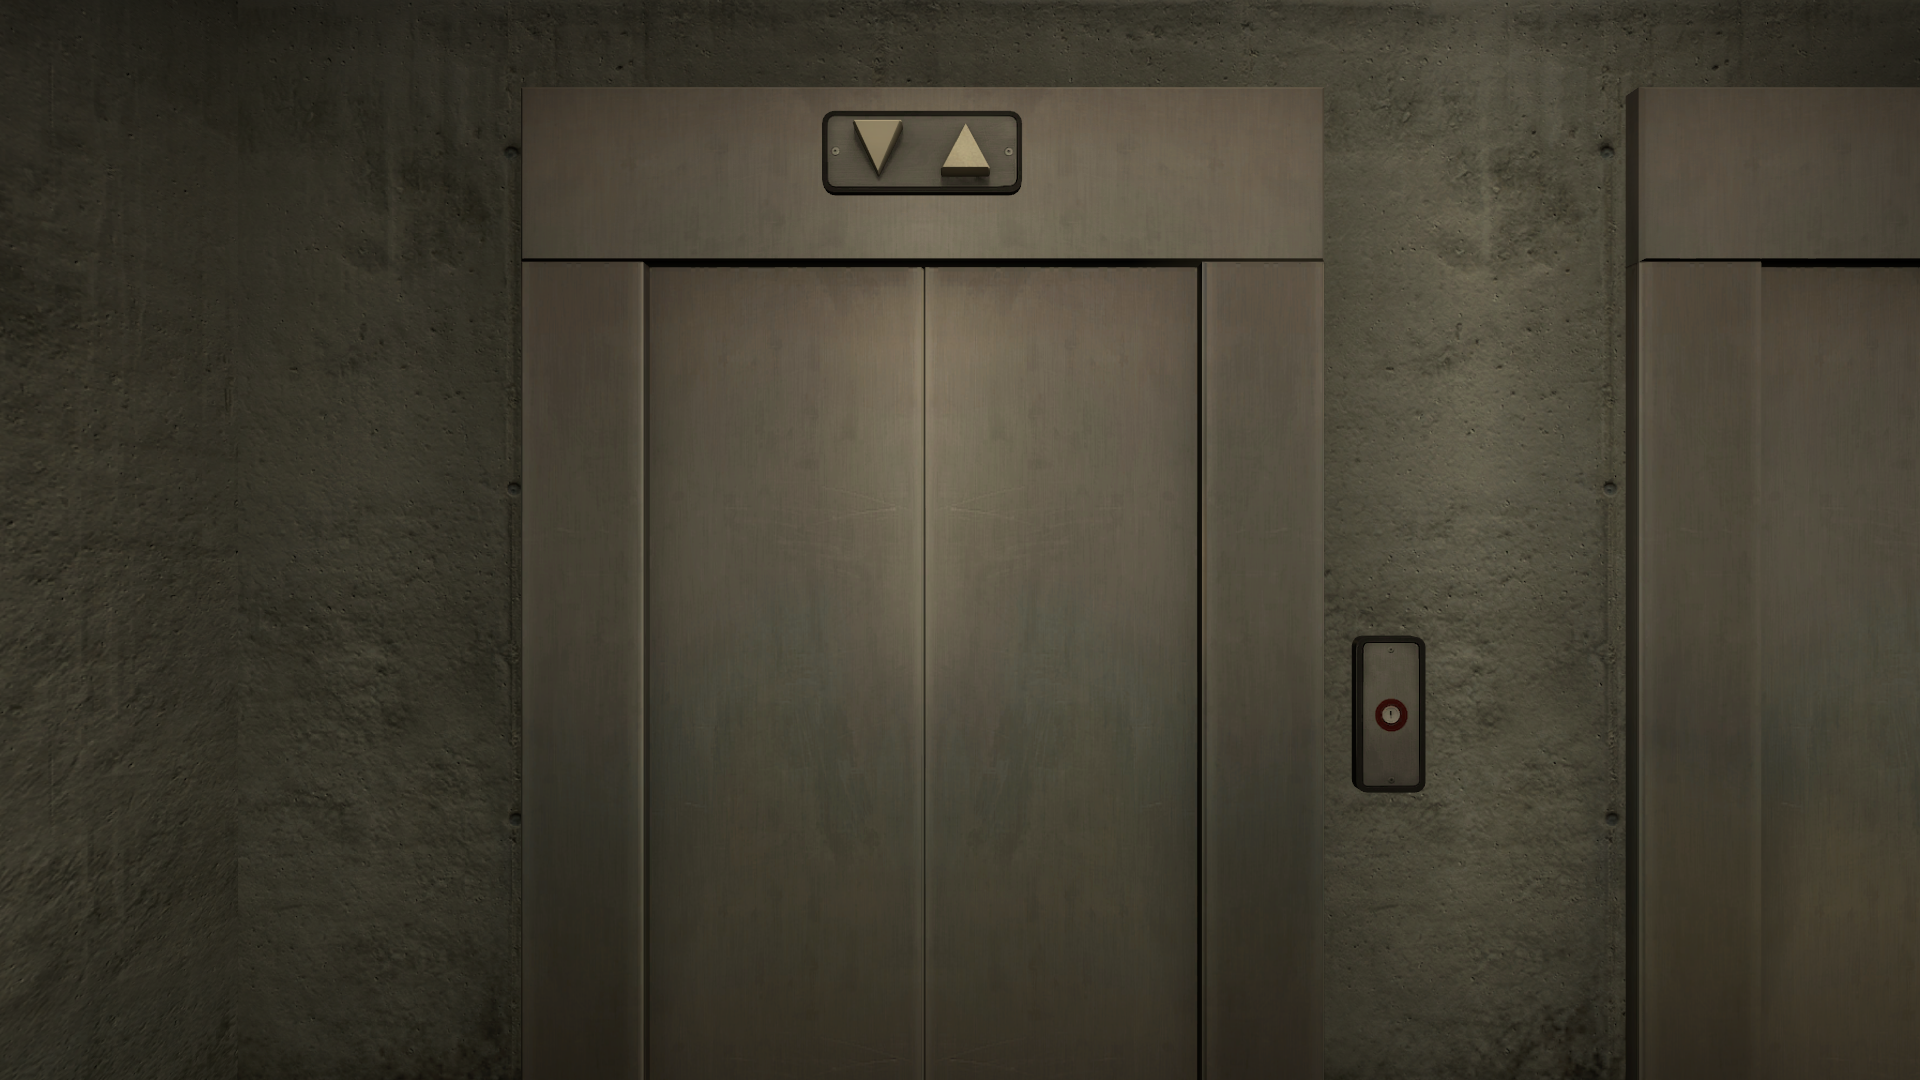
Map: de_vertigo